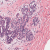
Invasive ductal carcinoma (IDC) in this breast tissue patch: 0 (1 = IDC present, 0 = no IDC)